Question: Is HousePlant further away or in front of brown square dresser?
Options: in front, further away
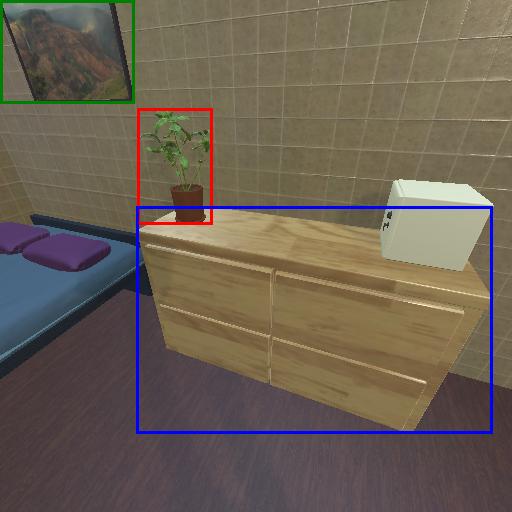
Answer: in front